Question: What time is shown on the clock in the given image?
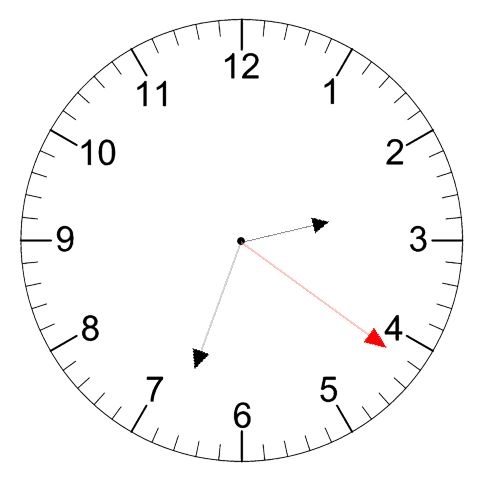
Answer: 02:33:21